Question: I am trying to display a simple fullscreen bitmap on WP8 device (Lumia 920).
It has 1280x768 screen, using <URL> 160 and virtual resolution of 800x480.
Here is the result of displaying black/white checkerboard bitmap (It is blurred):
- <URL>
And, obviously, 'UseLayoutRounding' is True everywhere.
So, um, ?
checked on 800x480 emulator (with 800x480 image) - perfectly crisp. 1280x768 emulator - blurred, same as on the device :/
Also, opening <URL> with 'viewport width=device-width' results in the same blurred image. Does that mean there is no way to get crisp fullscreen image on Lumia except using Direct3D?
XAML:
'''
<phone:PhoneApplicationPage
x:Class="PhoneRt.MainPage"
xmlns="http://schemas.microsoft.com/winfx/2006/xaml/presentation"
xmlns:x="http://schemas.microsoft.com/winfx/2006/xaml"
xmlns:phone="clr-namespace:Microsoft.Phone.Controls;assembly=Microsoft.Phone"
xmlns:shell="clr-namespace:Microsoft.Phone.Shell;assembly=Microsoft.Phone"
xmlns:d="http://schemas.microsoft.com/expression/blend/2008"
xmlns:mc="http://schemas.openxmlformats.org/markup-compatibility/2006"
mc:Ignorable="d" d:DesignWidth="480" d:DesignHeight="768"
FontFamily="{StaticResource PhoneFontFamilyNormal}"
FontSize="{StaticResource PhoneFontSizeNormal}"
Foreground="{StaticResource PhoneForegroundBrush}"
SupportedOrientations="Portrait" Orientation="Portrait"
shell:SystemTray.IsVisible="True" UseLayoutRounding="True">
<Canvas x:Name="LayoutRoot">
<TextBlock x:Name="button">aaa</TextBlock>
<Image x:Name="viewport" UseLayoutRounding="True" Canvas.Left="0" Canvas.Top="0" Width="480" Height="800">
</Canvas>
</phone:PhoneApplicationPage>
'''
Zoomed fragment:

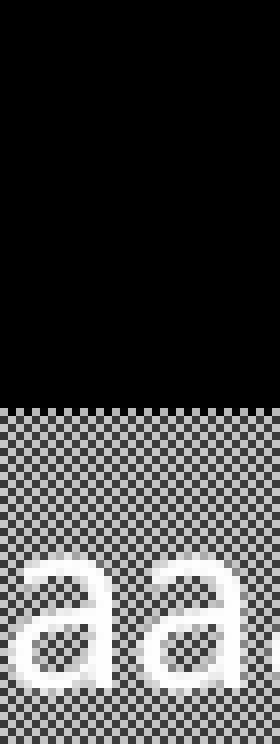
Answer: I played a bit around with it in the emulator. First I thought it's because you set the image in code behind but it actually seems that the system tray is the culprit.
- -
It could be that the pixels that get cut off from the app space by the systray mess up the scaling. If you set the system tray to be a little bit transparent the user can't see that and the screen real estate is larger. For me that made the checkerboard graphics crisp and black and white.
Try
'''
shell:SystemTray.Opacity="0.99"
'''
in your XAML file.